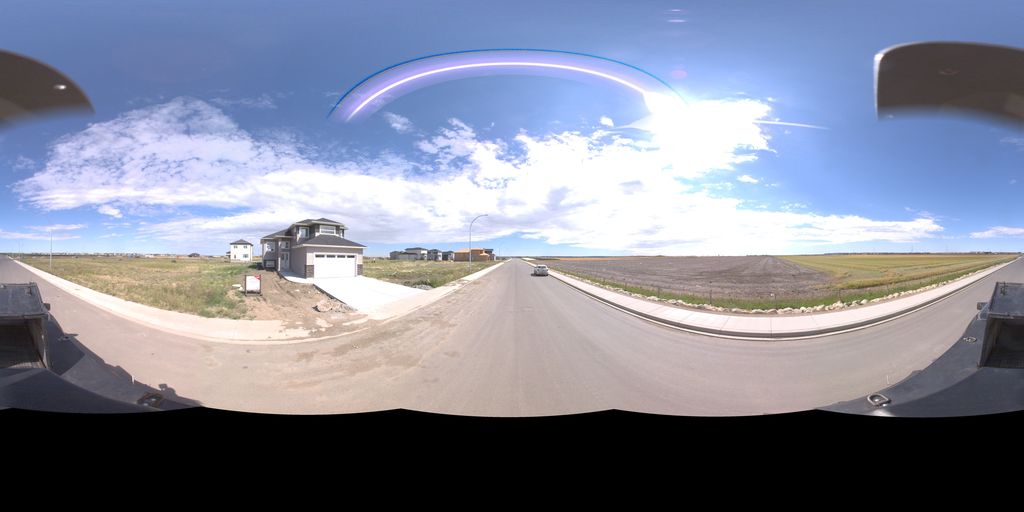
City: saskatoon